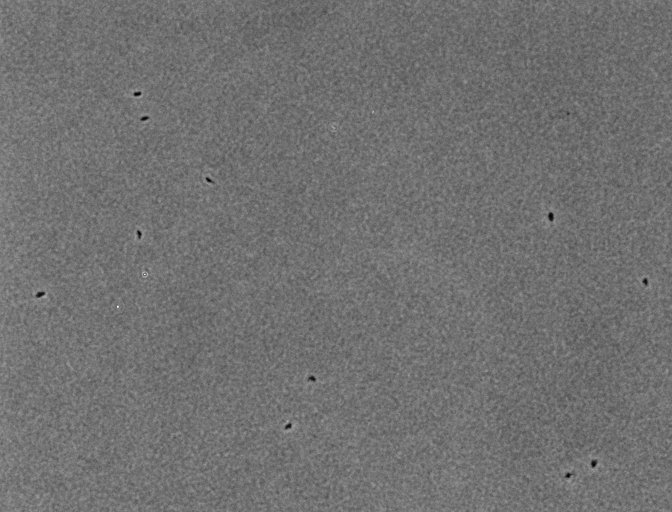
various_fewshot